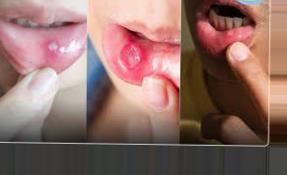
Condition: Mouth Ulcer